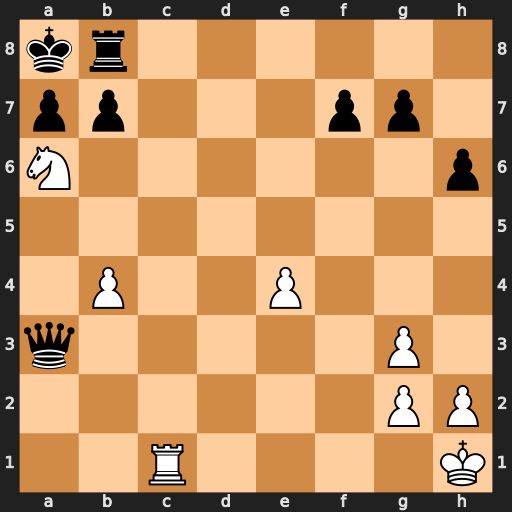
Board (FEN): kr6/pp3pp1/N6p/8/1P2P3/q5P1/6PP/2R4K
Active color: w
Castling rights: -
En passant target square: -
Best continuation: Nc7#